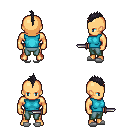
a pixel art fantasy rpg character, male body template, human, tanned skin, teal sleeveless shirt, teal pants, raven mohawk hairstyle, white slippers, dagger, four views (front, back, left, right), 2x2 character sprite sheet, small pixel art, hard edges, no anti-aliasing